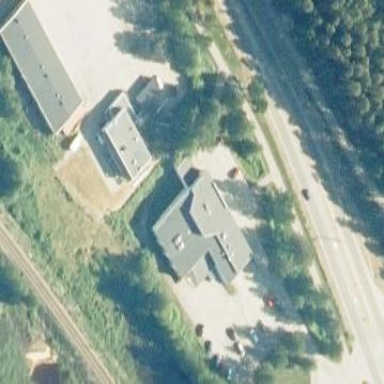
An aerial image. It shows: Office building with gabled roof.